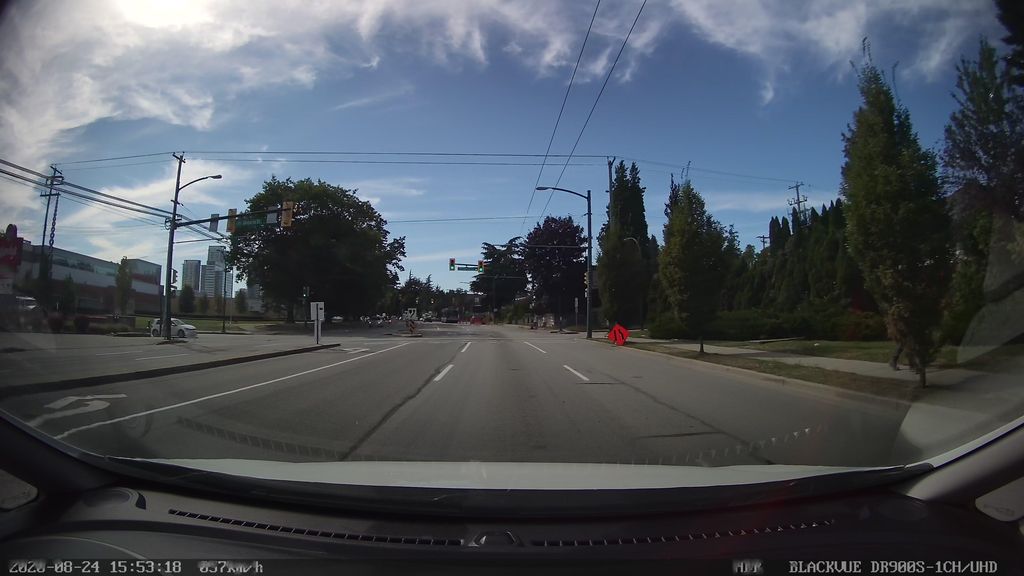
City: vancouver